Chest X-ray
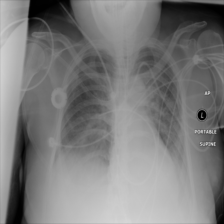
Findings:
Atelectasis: negative
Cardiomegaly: negative
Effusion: positive
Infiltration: negative
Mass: negative
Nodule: negative
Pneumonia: positive
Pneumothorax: negative
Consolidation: negative
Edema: negative
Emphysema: negative
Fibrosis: negative
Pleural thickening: negative
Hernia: negative